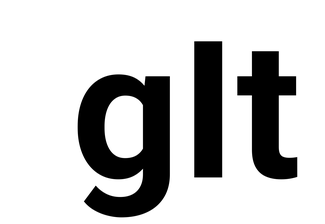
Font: Roboto_Bold